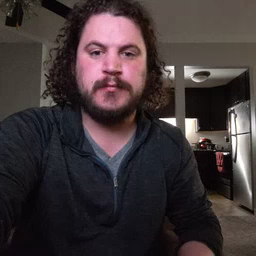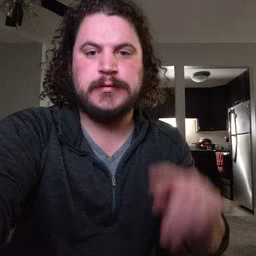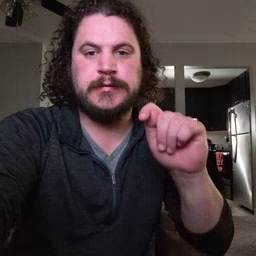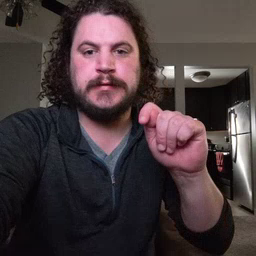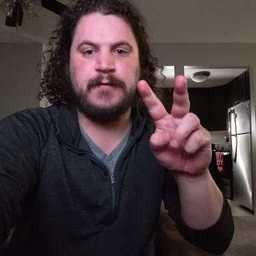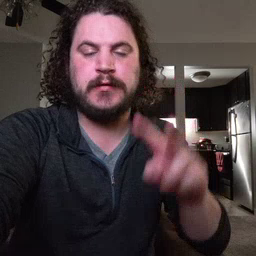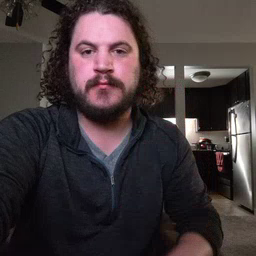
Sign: TV